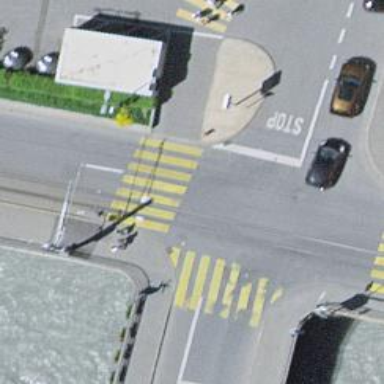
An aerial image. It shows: Railway crossing.